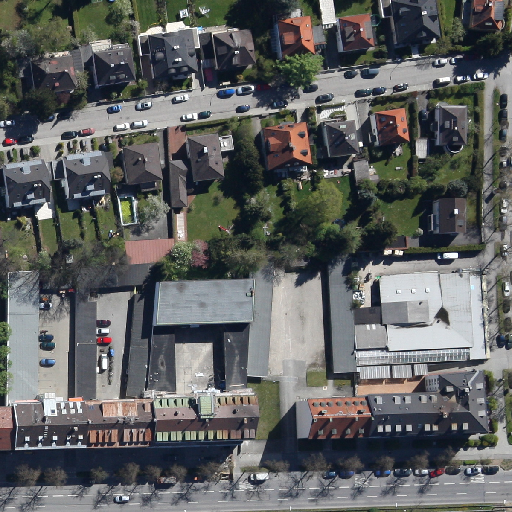
Referring expression: building along the road